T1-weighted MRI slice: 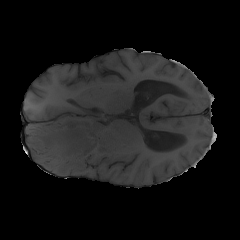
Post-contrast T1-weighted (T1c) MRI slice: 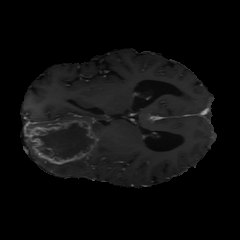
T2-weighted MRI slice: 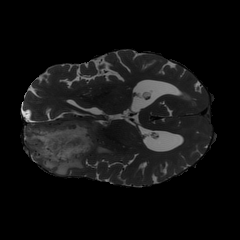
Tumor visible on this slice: yes